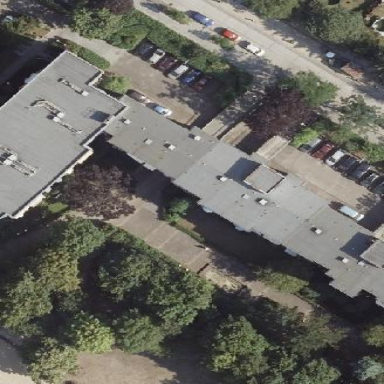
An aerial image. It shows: Apartment building with flat roof.